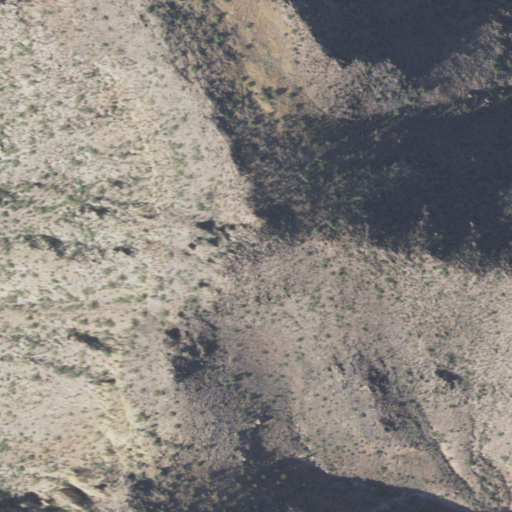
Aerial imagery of mountain in Arizona named Pass Mountain containing only shrub